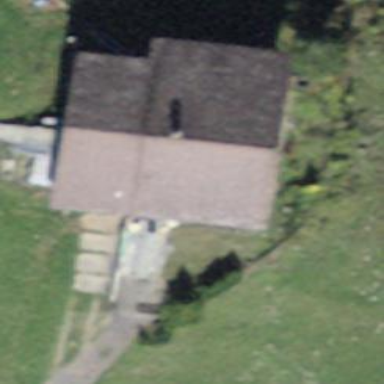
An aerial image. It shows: Farm building.